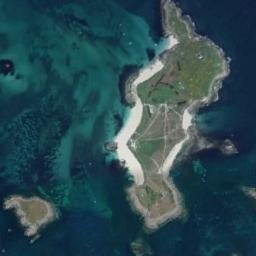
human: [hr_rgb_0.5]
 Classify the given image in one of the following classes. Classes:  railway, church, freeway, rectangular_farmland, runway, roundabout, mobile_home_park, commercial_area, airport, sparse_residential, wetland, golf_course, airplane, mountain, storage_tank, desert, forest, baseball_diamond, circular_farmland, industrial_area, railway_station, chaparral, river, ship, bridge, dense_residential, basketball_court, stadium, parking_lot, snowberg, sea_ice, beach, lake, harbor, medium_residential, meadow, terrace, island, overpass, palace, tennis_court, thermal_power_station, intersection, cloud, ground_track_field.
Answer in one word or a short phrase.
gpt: island